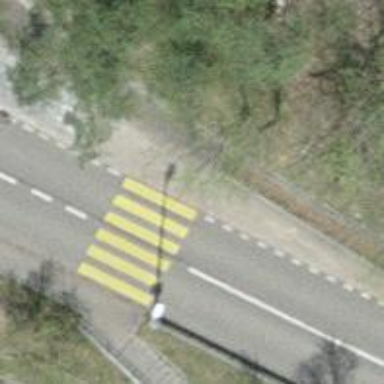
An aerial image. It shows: Zebra crossing on the road.